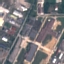
Land use / land cover class: Industrial